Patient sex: M
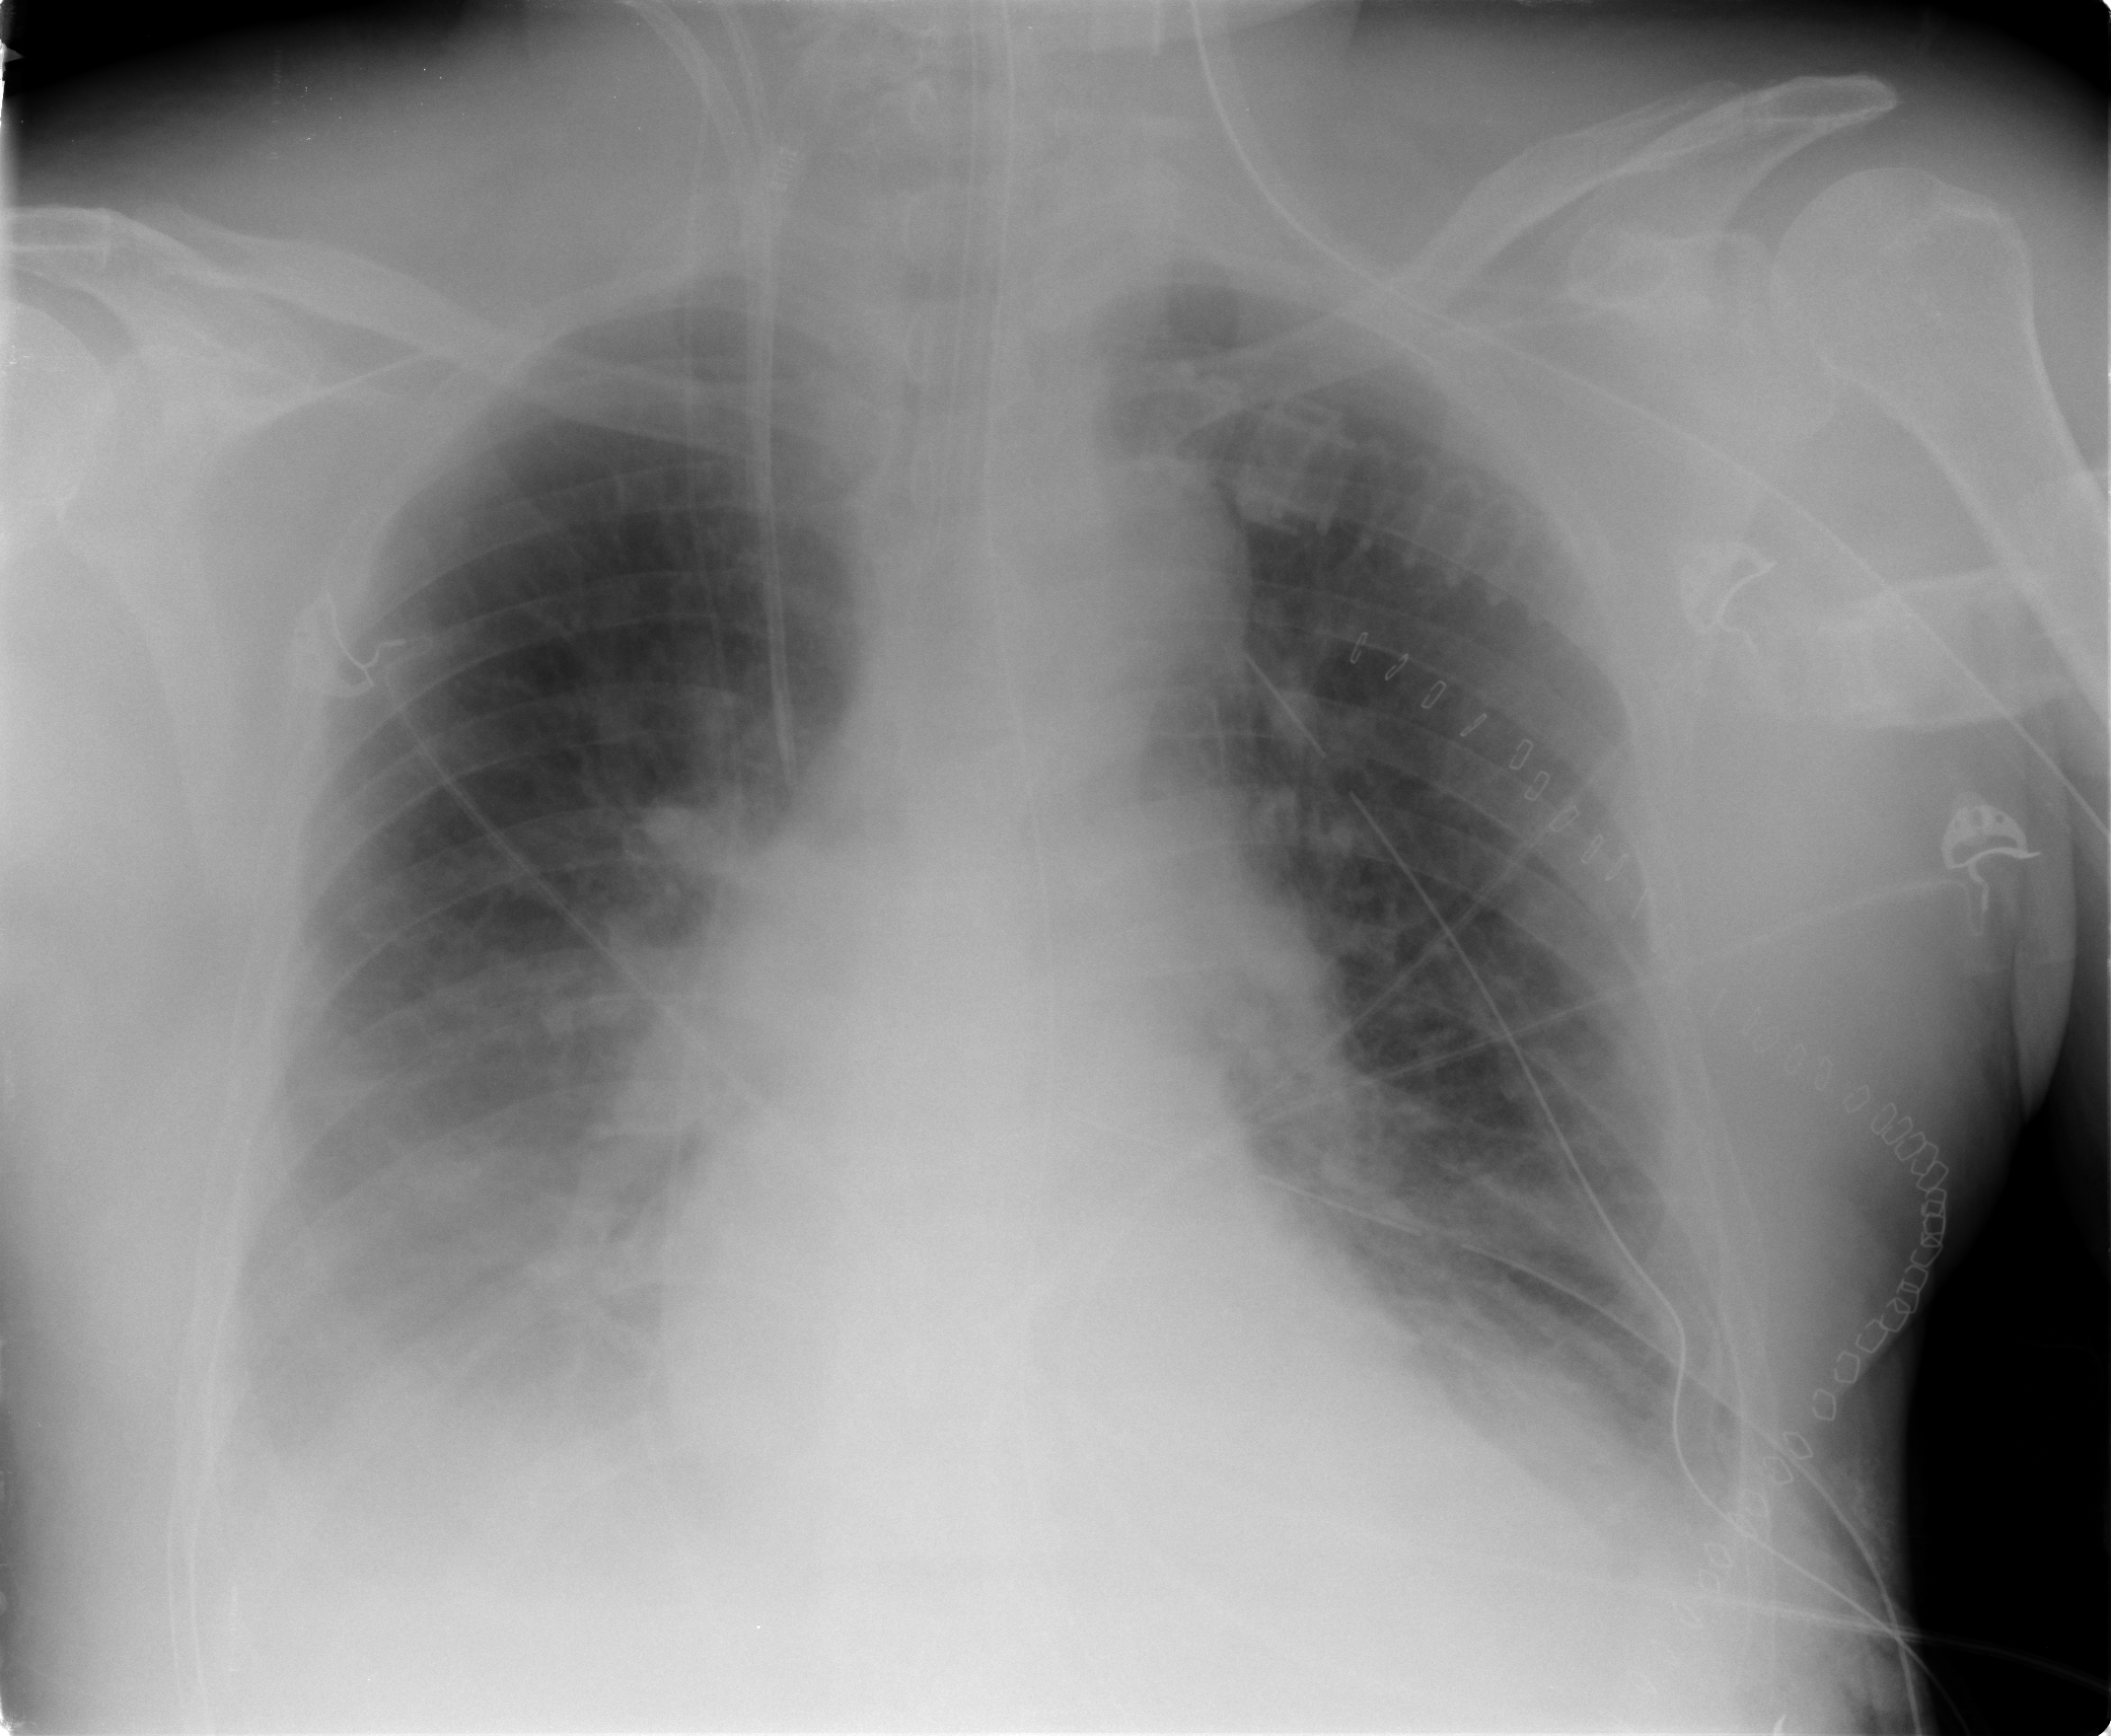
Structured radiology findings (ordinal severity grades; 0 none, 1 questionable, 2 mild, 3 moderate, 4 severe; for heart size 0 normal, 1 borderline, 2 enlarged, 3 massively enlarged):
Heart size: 1
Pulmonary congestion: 2
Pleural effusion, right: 3
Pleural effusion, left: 2
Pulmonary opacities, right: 0
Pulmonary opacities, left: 0
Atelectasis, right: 2
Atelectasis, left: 2